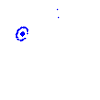
Particle: pion